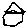
Label: house